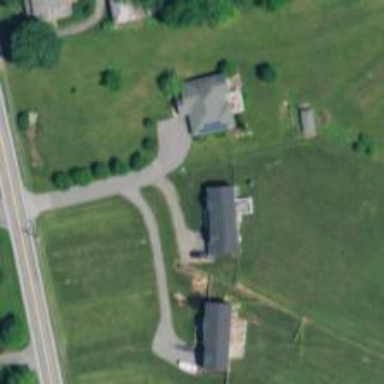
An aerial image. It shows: Driveway leading to service road.